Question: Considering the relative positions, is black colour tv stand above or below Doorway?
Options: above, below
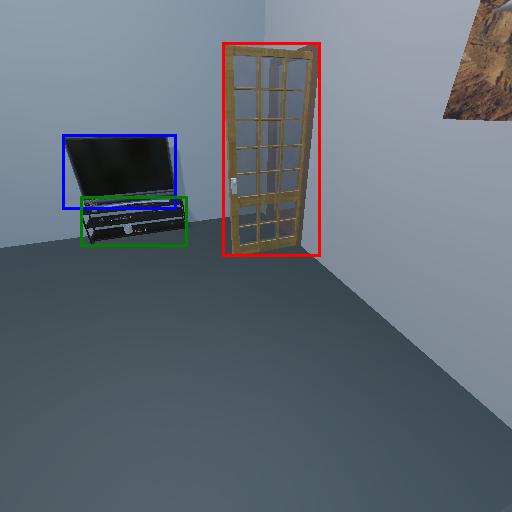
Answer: above